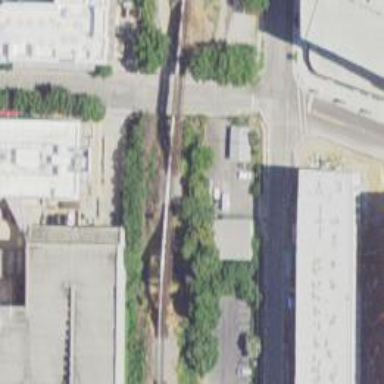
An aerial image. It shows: Railway line running on embankment.